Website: crate-barrel
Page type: cross-sells
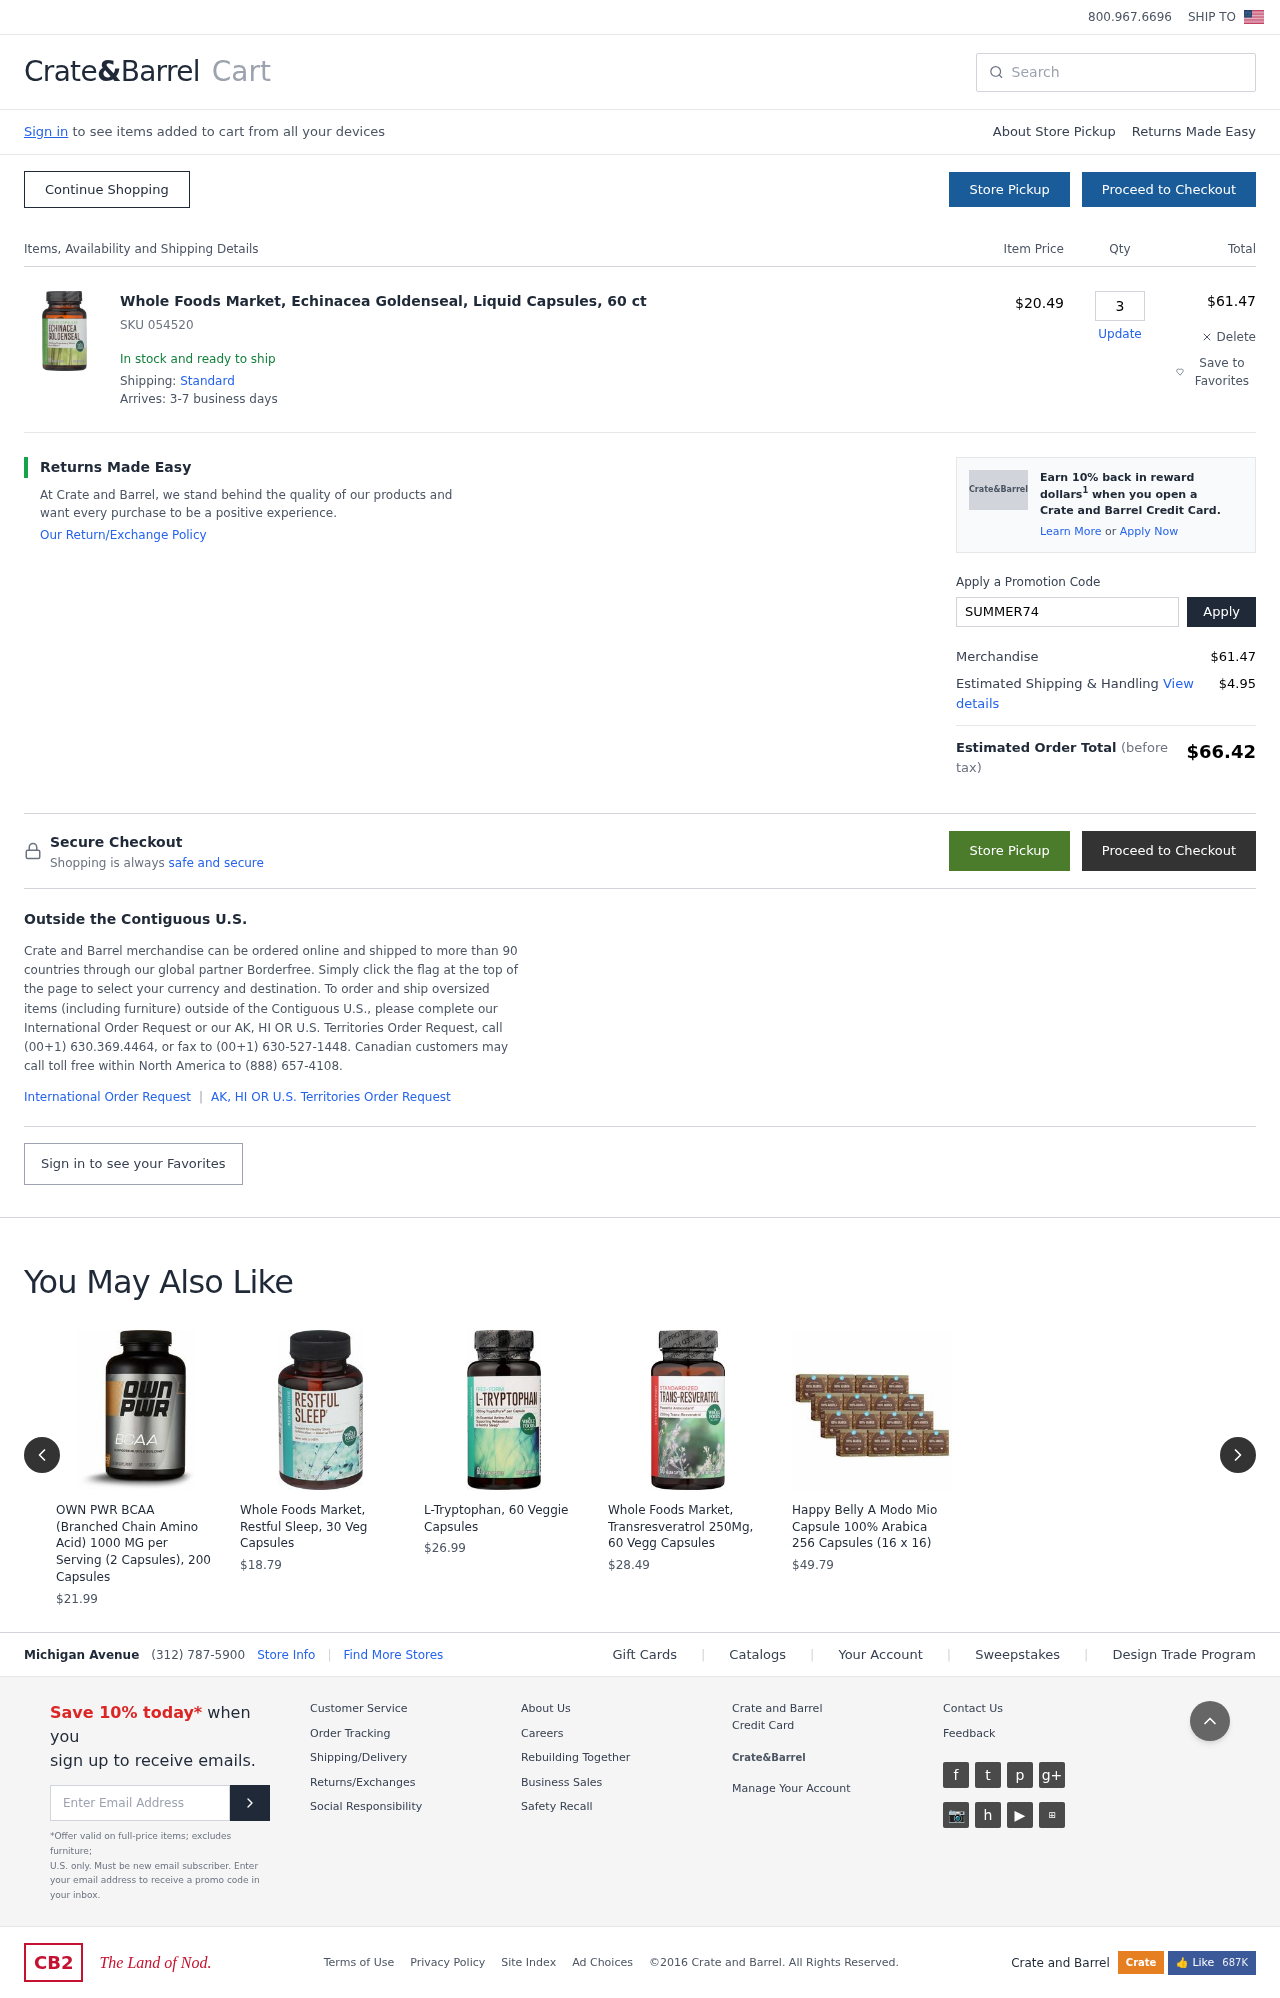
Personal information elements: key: PII_PROMO_CODE
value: SUMMER74
Product elements: key: PRODUCT1_NAME
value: Whole Foods Market, Echinacea Goldenseal, Liquid Capsules, 60 ct
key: PRODUCT1_PRICE
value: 20.49
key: PRODUCT1_QUANTITY
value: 3
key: PRODUCT2_NAME
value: OWN PWR BCAA (Branched Chain Amino Acid) 1000 MG per Serving (2 Capsules), 200 Capsules
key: PRODUCT2_PRICE
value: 21.99
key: PRODUCT3_NAME
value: Whole Foods Market, Restful Sleep, 30 Veg Capsules
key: PRODUCT3_PRICE
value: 18.79
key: PRODUCT4_NAME
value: L-Tryptophan, 60 Veggie Capsules
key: PRODUCT4_PRICE
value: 26.99
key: PRODUCT5_NAME
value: Whole Foods Market, Transresveratrol 250Mg, 60 Vegg Capsules
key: PRODUCT5_PRICE
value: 28.49
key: PRODUCT6_NAME
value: Happy Belly A Modo Mio Capsule 100% Arabica 256 Capsules (16 x 16)
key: PRODUCT6_PRICE
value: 49.79
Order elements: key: ORDER_SKU
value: SKU 054520
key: ORDER_ITEM_TOTAL
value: $61.47
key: ORDER_SUBTOTAL
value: $61.47
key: ORDER_SHIPPING_COST
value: $4.95
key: ORDER_TOTAL
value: $66.42
Search elements: key: HEADER_SEARCH
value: Search